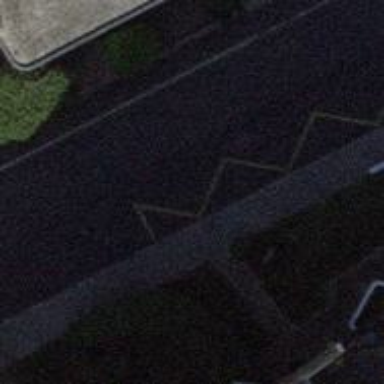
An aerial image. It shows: Bus stop with designated stop position for public transport.